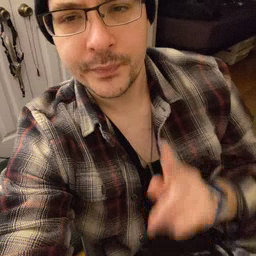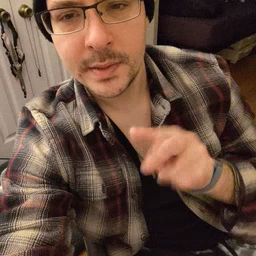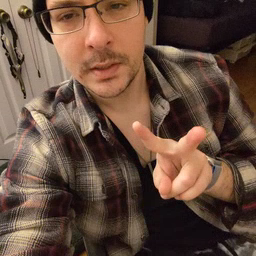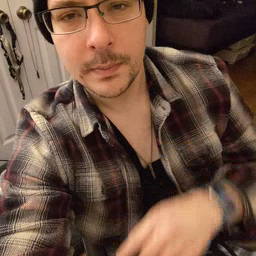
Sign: TV